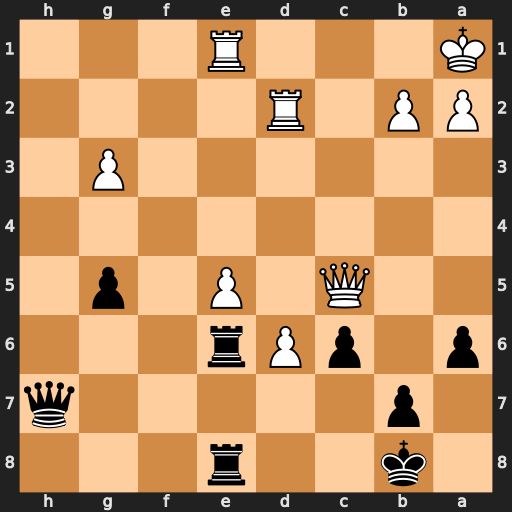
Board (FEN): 1k2r3/1p5q/p1pPr3/2Q1P1p1/8/6P1/PP1R4/K3R3
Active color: b
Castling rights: -
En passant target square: -
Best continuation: Rxe5 Qxe5 Rxe5